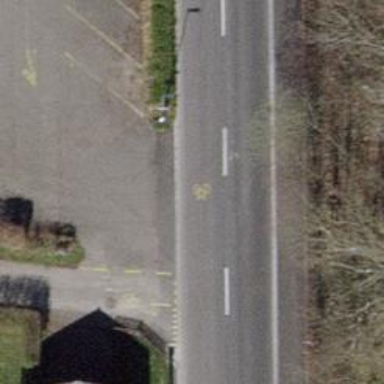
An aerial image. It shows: Tertiary road with asphalt surface and sidewalk on the left side.